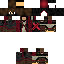
A female human skin with dark skin, wearing brown long hair dressed in a red robe top and brown pants, featuring a closed mouth.